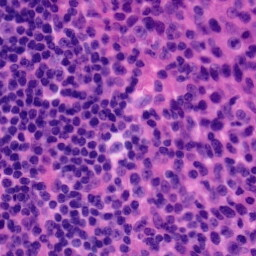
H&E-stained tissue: Tonsil